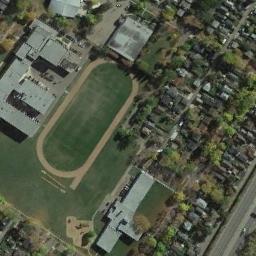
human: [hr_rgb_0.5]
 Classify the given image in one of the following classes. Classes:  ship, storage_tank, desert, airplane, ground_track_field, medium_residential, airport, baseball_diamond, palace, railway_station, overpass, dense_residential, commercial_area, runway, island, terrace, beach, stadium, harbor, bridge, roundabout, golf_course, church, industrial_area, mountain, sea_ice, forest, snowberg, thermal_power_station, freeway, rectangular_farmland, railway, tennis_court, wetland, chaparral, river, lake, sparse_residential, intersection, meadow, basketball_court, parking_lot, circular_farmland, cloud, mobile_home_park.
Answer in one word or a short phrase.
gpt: ground_track_field